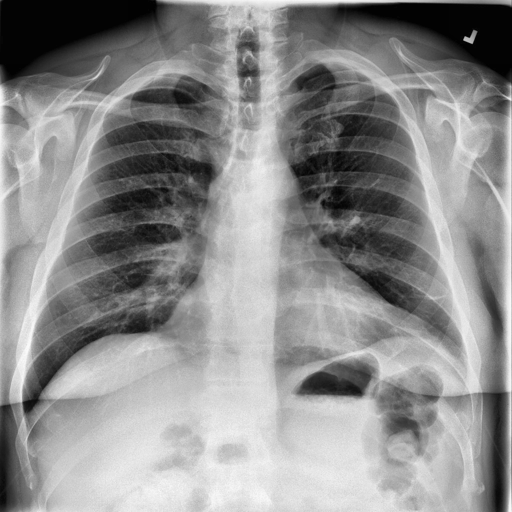
Finding: NORMAL